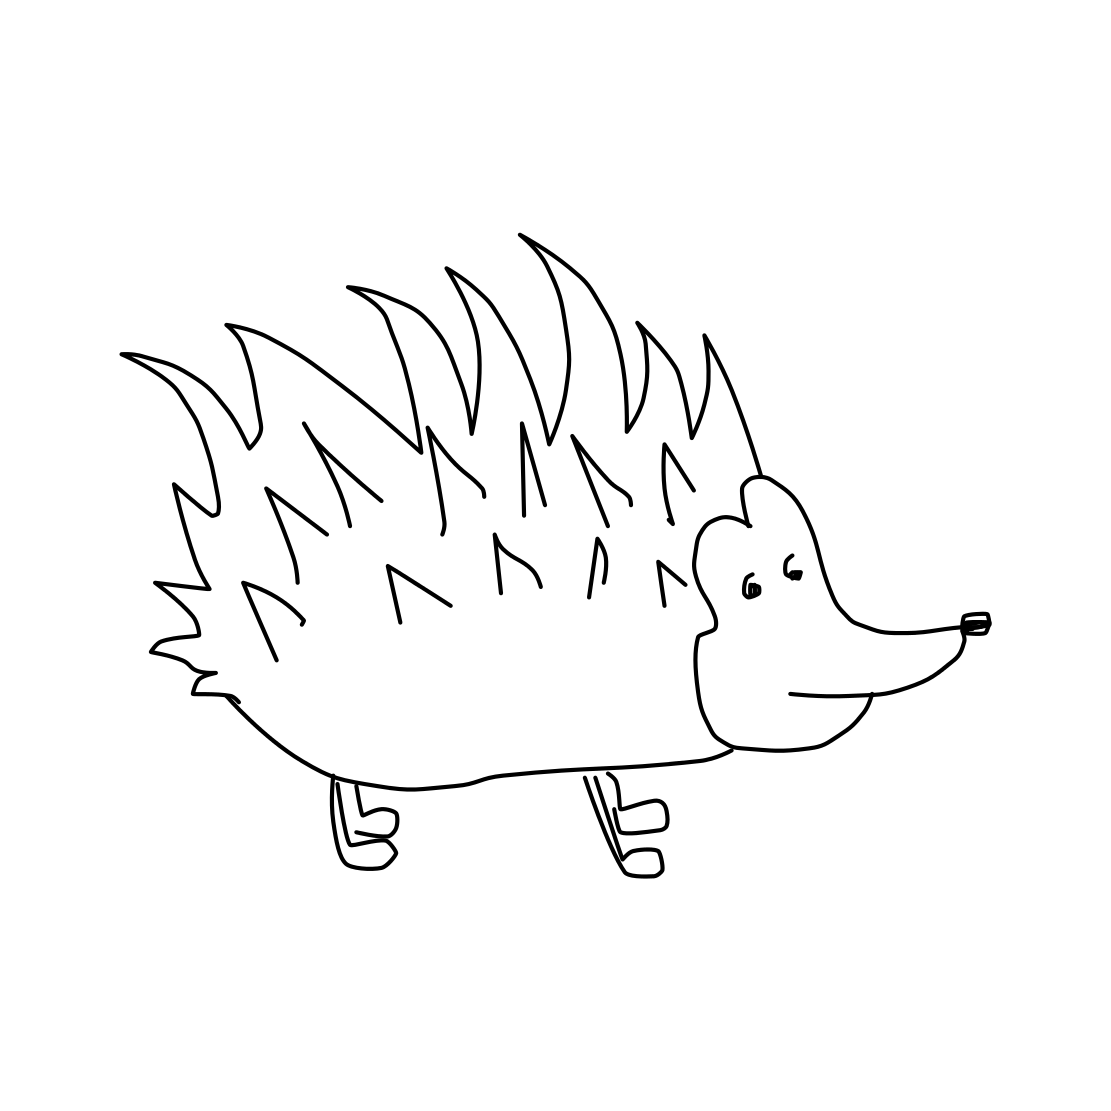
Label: hedgehog